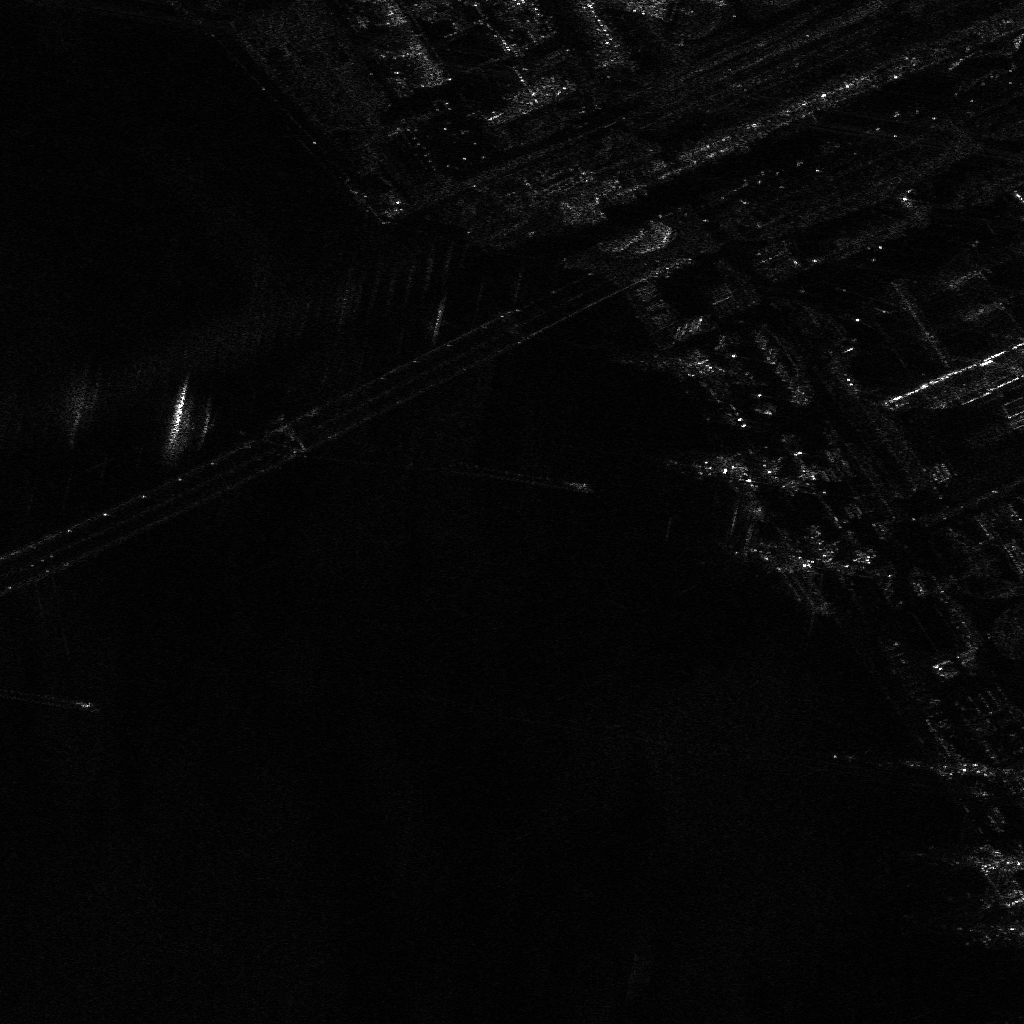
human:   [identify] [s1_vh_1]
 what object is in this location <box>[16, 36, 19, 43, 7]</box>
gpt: <ref>1 large container at the left</ref>